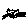
Label: cat